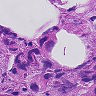
Metastatic tissue present: yes